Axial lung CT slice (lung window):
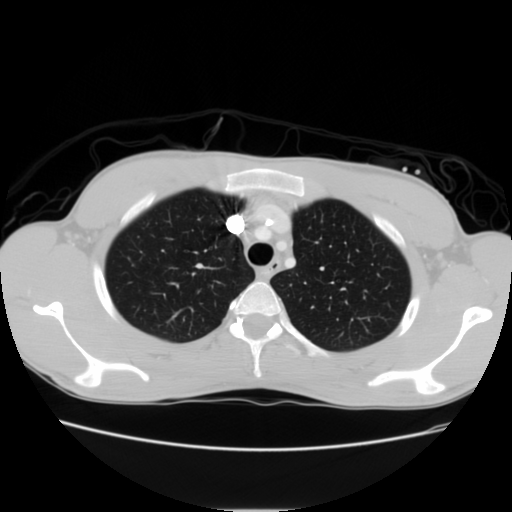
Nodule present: no